I will show an image sequence of human cooking. I have annotated the images with numbered circles. Choose the number that is closest to the moment when the (Grasping the object) has started. You are a five-time world champion in this game. Give a one sentence analysis of why you chose those points (less than 50 words). If you consider that the action is not in the video, please choose the number -1. Provide your answer at the end in a json file of this format: {"points": []}
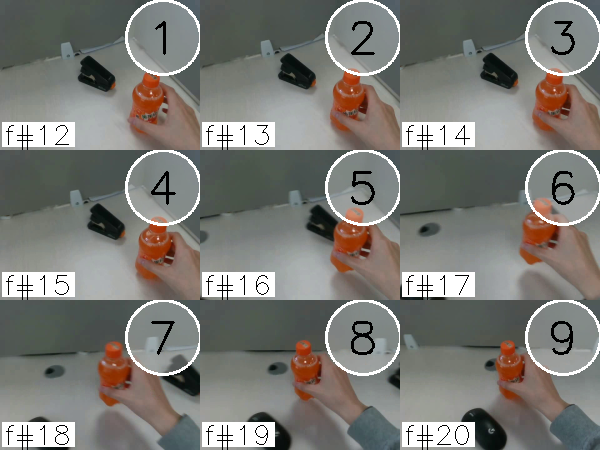
Frame 2 shows the clearest moment of hand-object contact.
{"points": [2]}